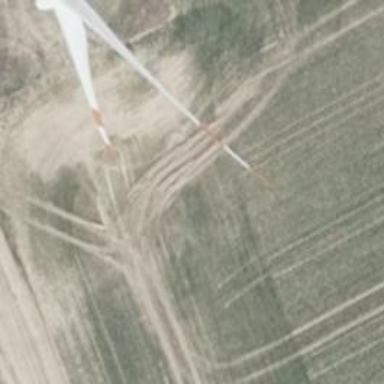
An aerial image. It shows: Wind generator of the horizontal axis type made by Vestas.